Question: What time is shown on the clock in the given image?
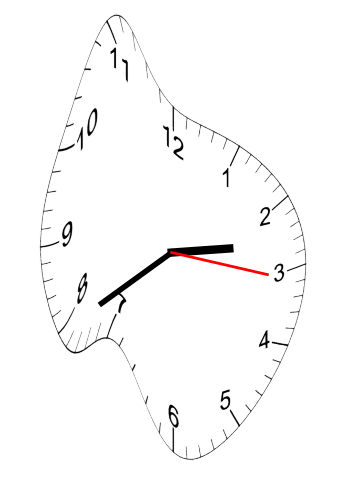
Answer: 02:39:16